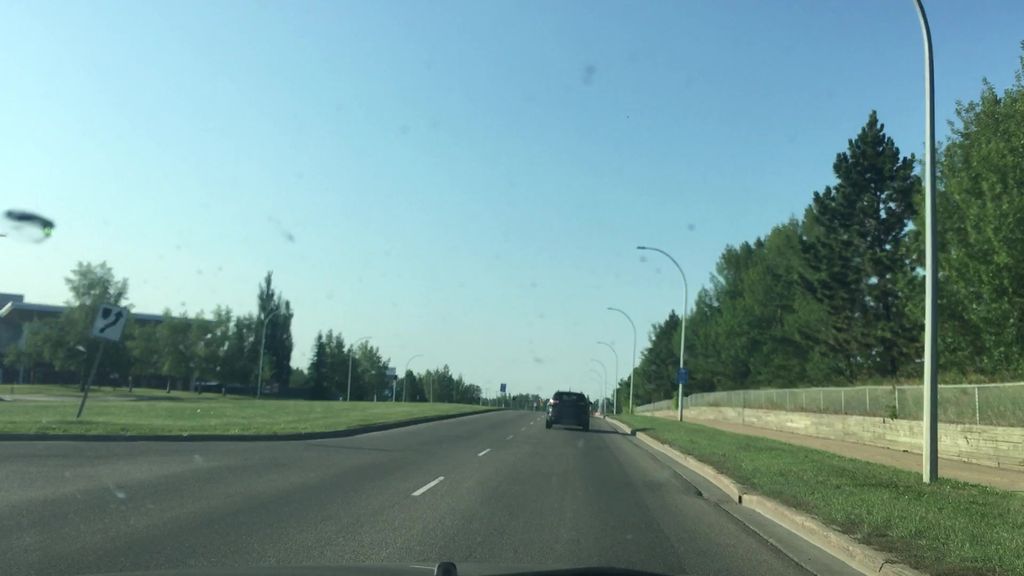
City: edmonton